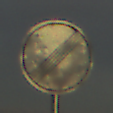
Verkehrszeichen: EndeSaemtlicherBegrenzungen
Umgebung: Outdoor, Nature
Tageszeit: SunriseSunset
Wetter: PartlyCloudy
Licht: Natural
Jahreszeit: Summer
Kontrast: HighContrast